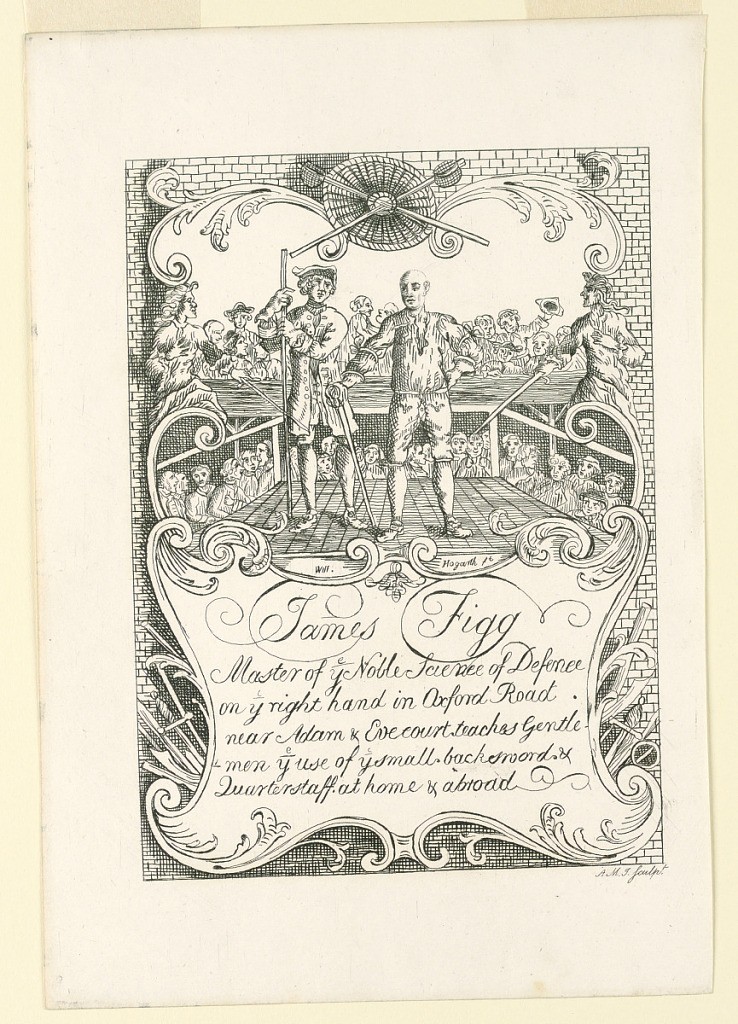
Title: Ticket for James Figg
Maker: A.M. Ireland
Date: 1794
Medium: Etching on paper
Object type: Print
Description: The ticket is divided into two parts. The upper part shows a man on a fencing stage, surrounded on three sides by onlookers. Below, a plaque with inscription.